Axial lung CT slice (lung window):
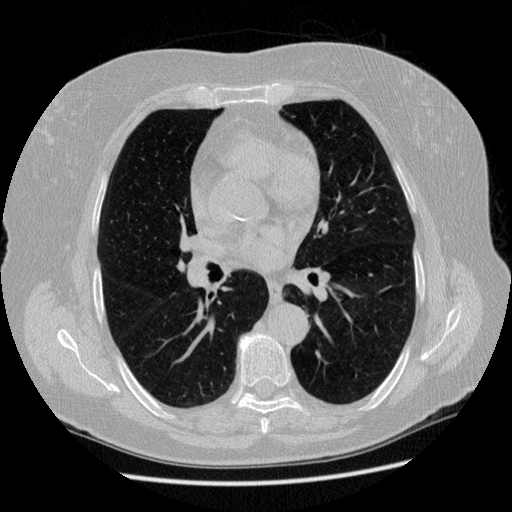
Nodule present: no